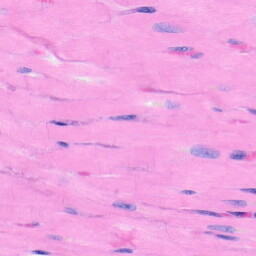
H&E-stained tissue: Heart